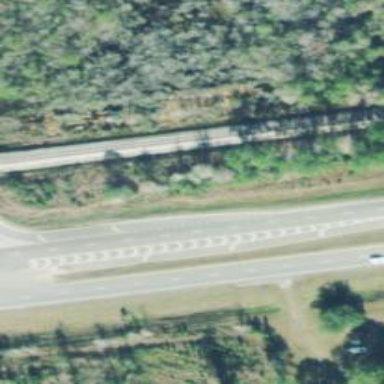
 surfaced with asphalt. It is classified as trunk highway."